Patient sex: M
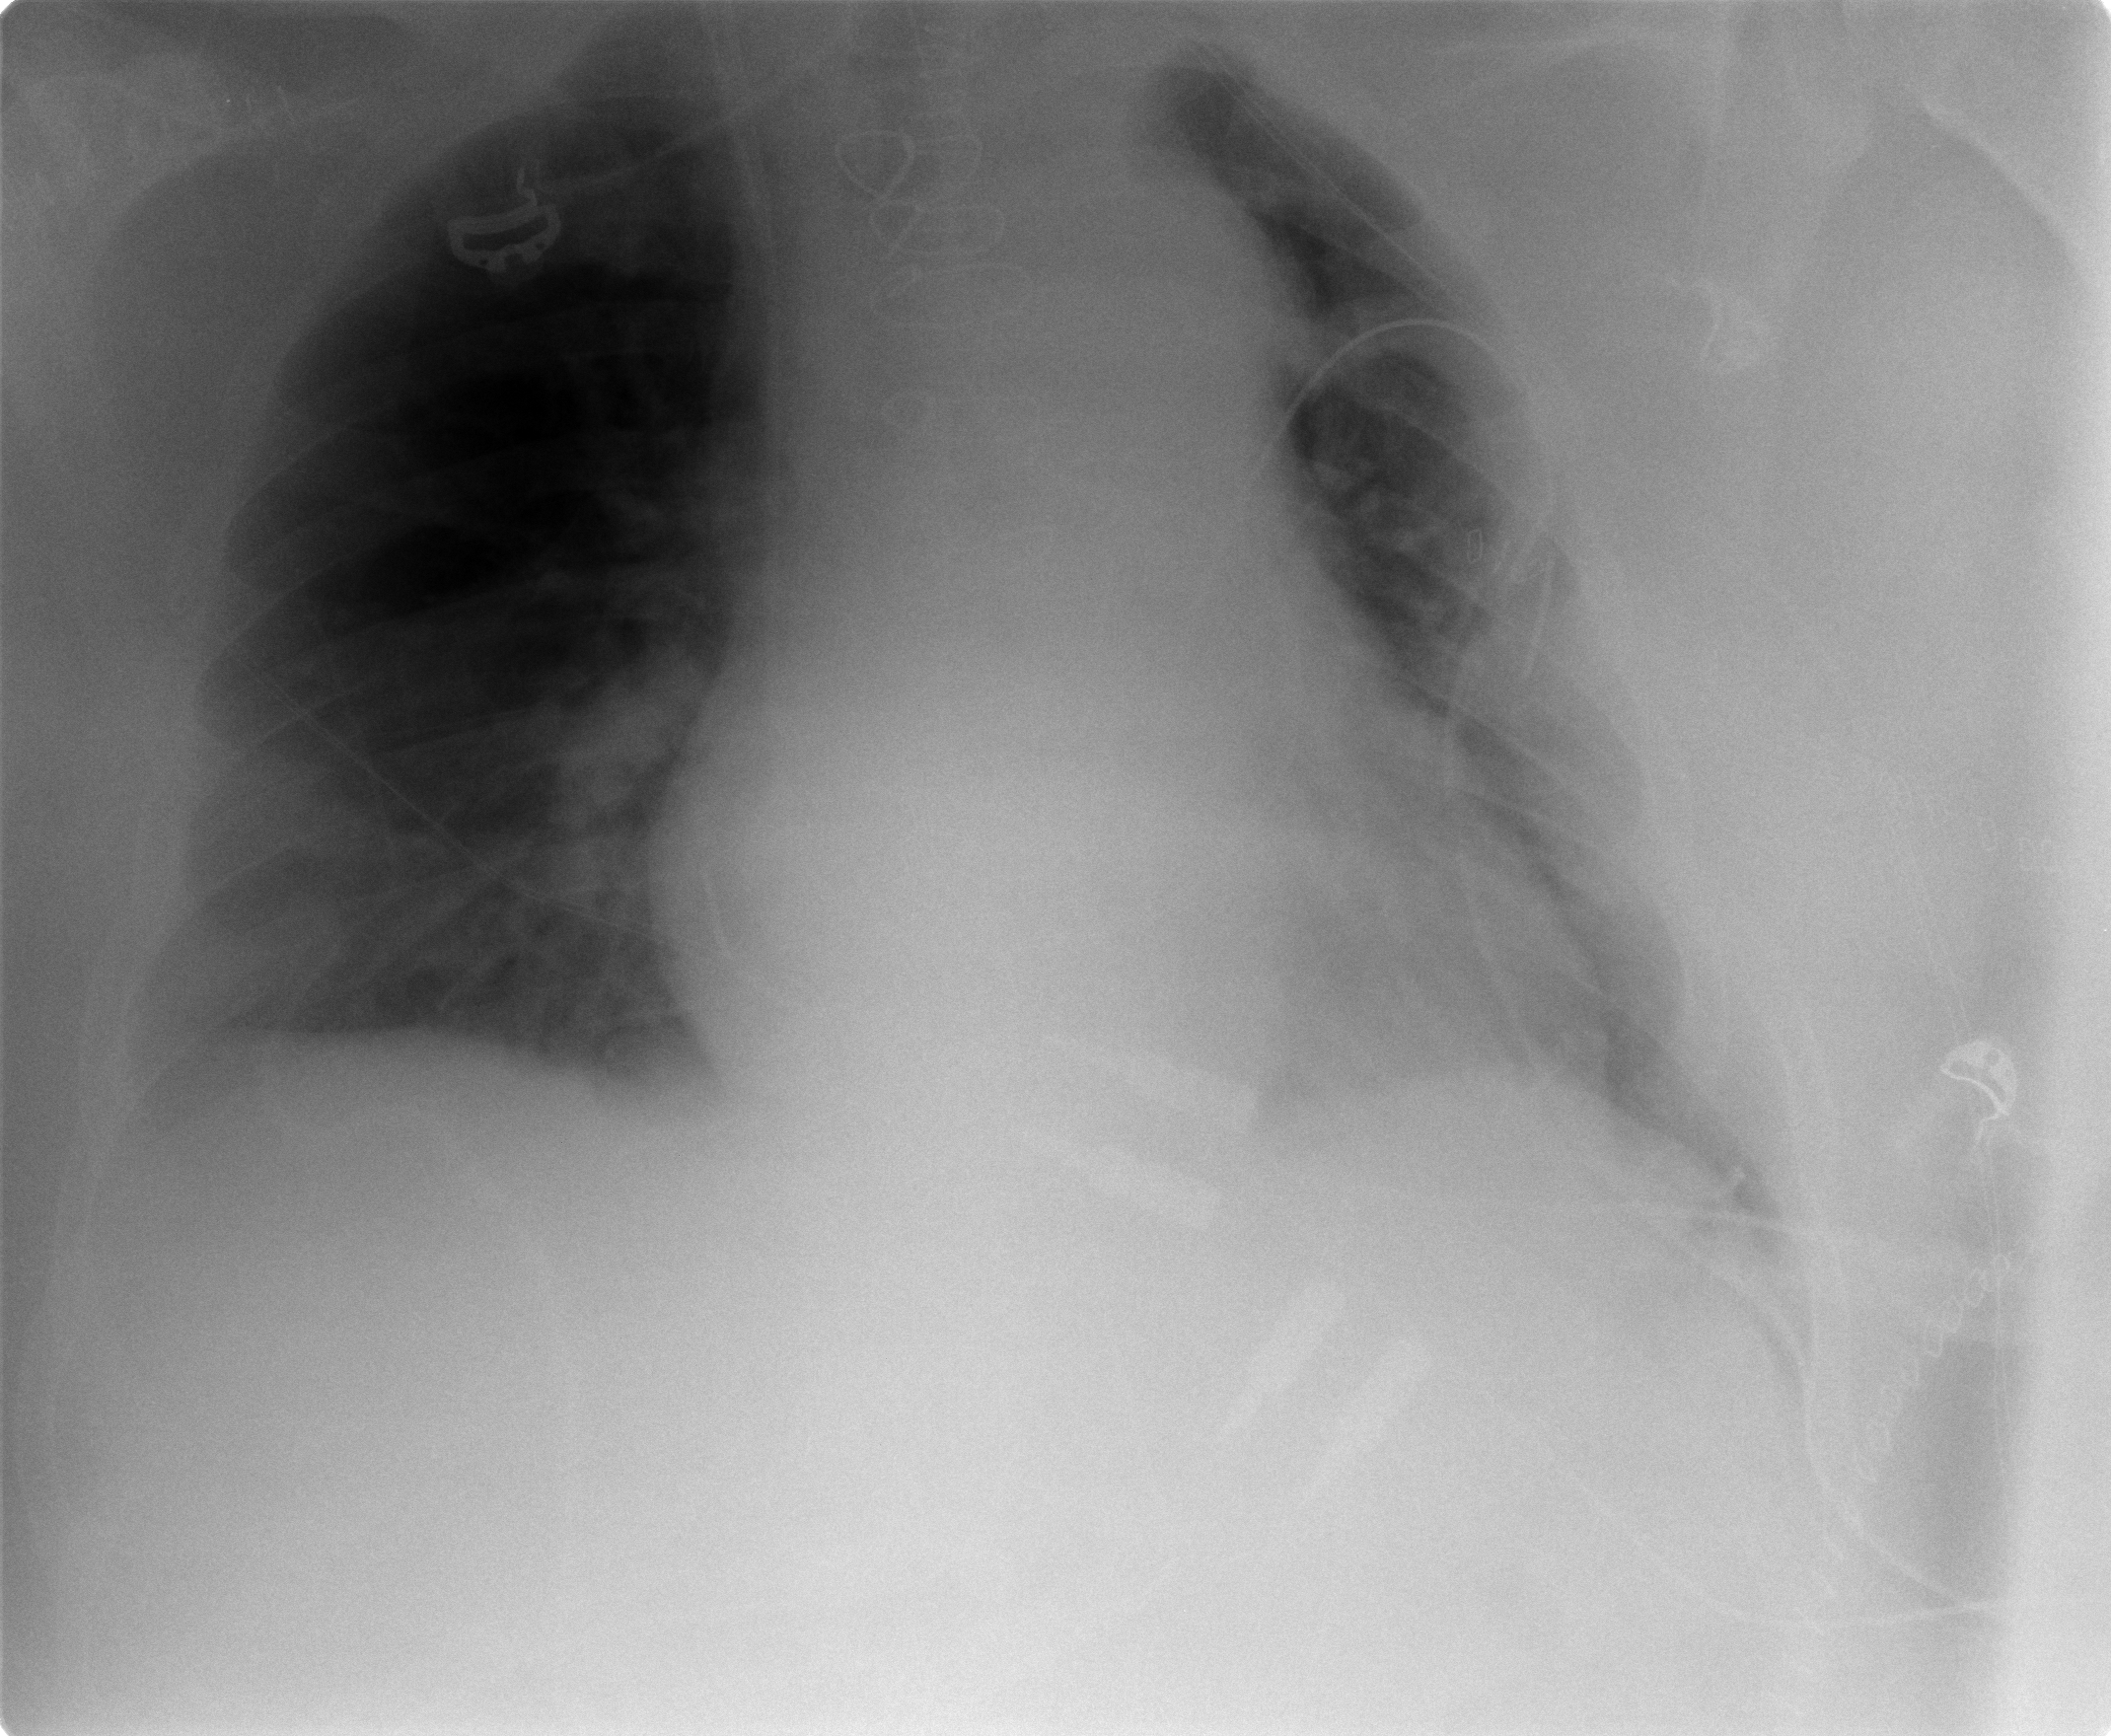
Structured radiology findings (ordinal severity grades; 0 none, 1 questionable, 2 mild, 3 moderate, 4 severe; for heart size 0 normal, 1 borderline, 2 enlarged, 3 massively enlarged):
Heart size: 2
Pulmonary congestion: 2
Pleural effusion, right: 2
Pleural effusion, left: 0
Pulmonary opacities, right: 2
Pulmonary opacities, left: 0
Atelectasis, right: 2
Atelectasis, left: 2